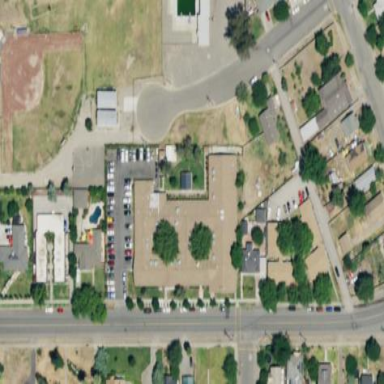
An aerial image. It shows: Commercial building that serves as nursing home.